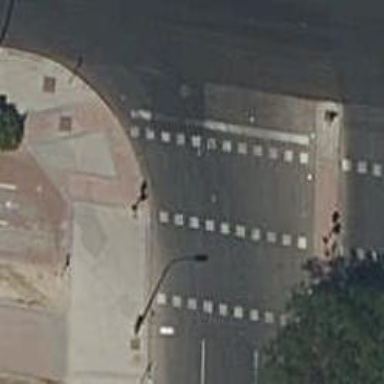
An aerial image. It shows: Zebra crossing with traffic signals. The crossing is marked by traffic lights.